Question: I have created a 9-patch image with name.9.png extension by using draw9patch tool. In my app the image stretch accordingly where I have marked the one-pixel border in draw9patch tool but, in my app the one-pixel border is visible with black color. Now how can I remove the one-pixel border from the 9patch image or make the border transparent I mean to invisible the border in my app. Pleas help me in this respect.
You can see my 9-patch image below.

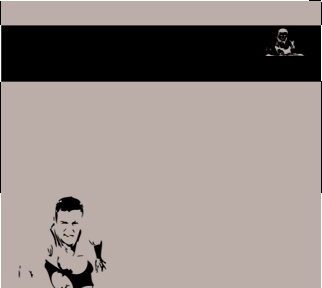
Answer: Your 9-patch image is incorrect. Although there can be multiple stretchable areas (black lines on the top and left side of the image), the padding areas (black lines on the bottom and right side of the image) cannot be broken up into multiple sections. See <URL> for more details.
Also, it looks like you are missing the row of 1 extra pixel at the bottom of the image where you would specify the horizontal padding area. Even if your image doesn't require horizontal padding, you should still include the extra pixel row and leave it empty.
Try this image: